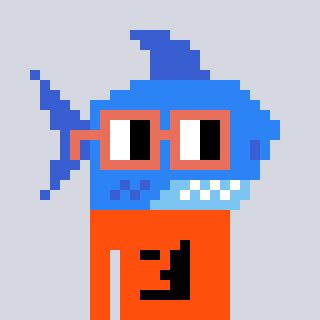
a pixel art character with square orange glasses, a shark-shaped head and a orange-colored body on a cool background